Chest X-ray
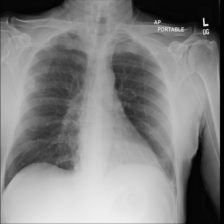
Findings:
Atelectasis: negative
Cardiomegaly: negative
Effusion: negative
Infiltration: negative
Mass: negative
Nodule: positive
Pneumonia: negative
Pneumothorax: negative
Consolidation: negative
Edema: negative
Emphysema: negative
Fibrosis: negative
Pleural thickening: negative
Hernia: negative